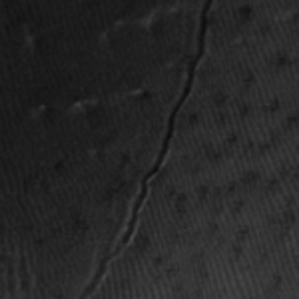
Label: frost